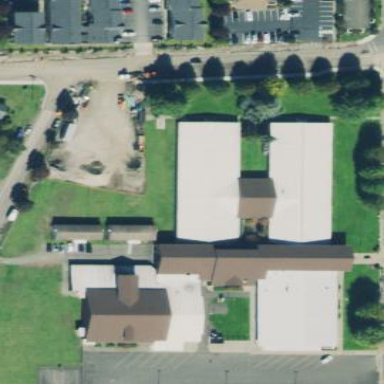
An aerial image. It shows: School.